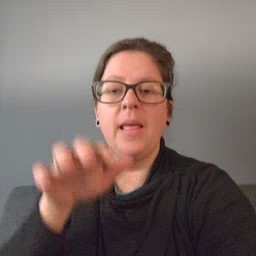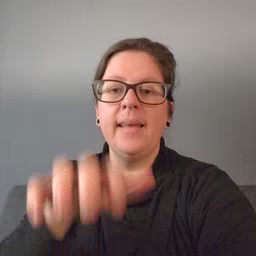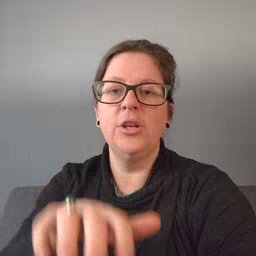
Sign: alligator